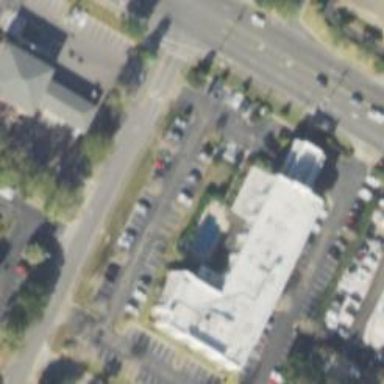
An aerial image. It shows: Parking space is available.